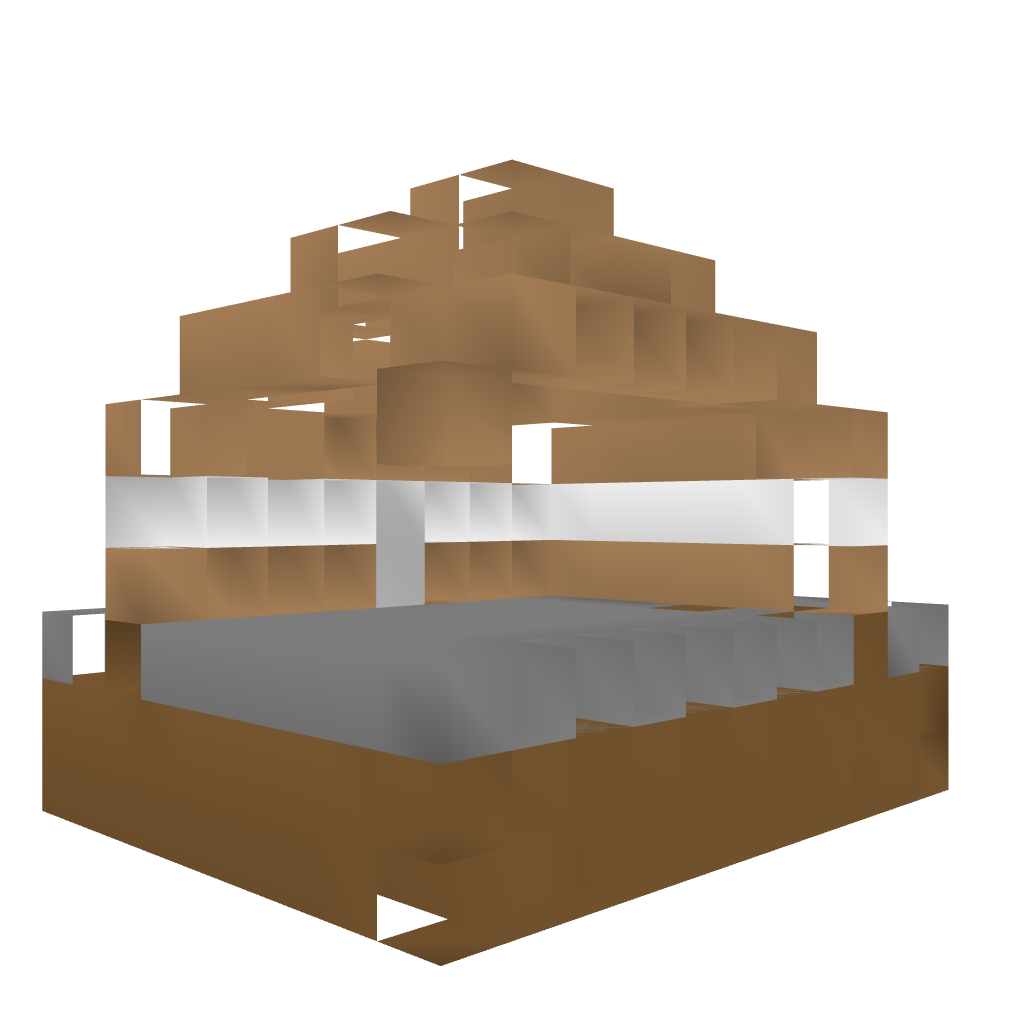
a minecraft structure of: super plain house bad low quality